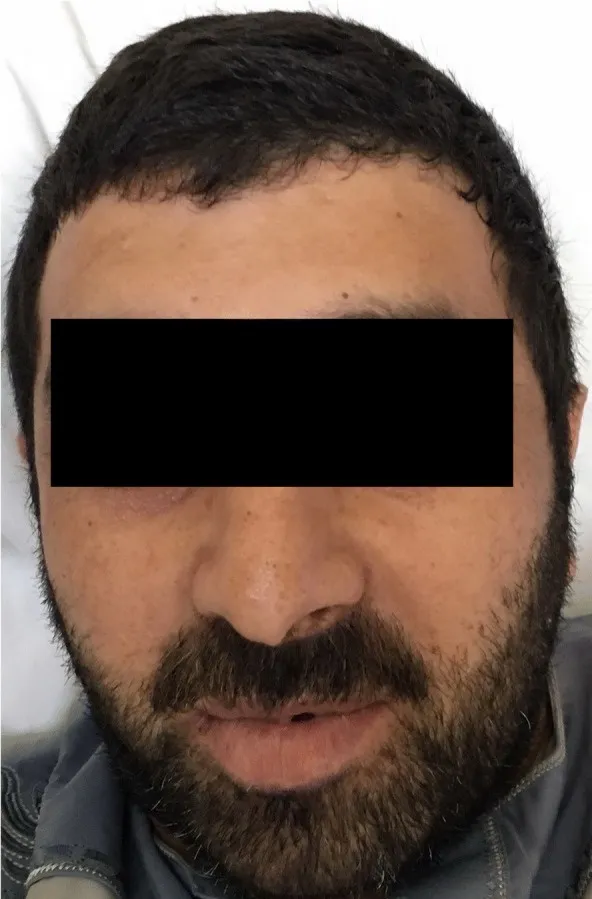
The patient after 72 h with complete resolution of the angioedema.
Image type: medical_photograph (oral_photograph)